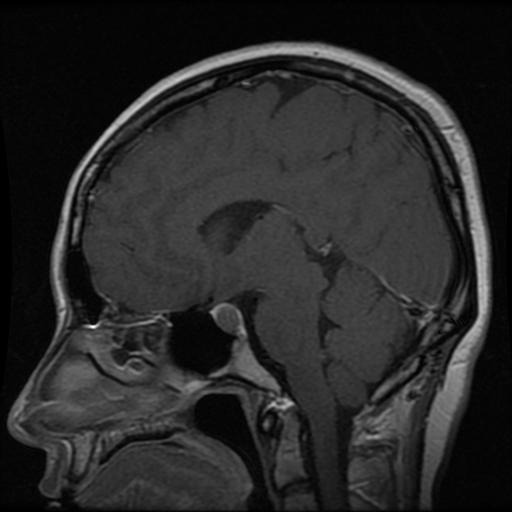
Label: pituitary